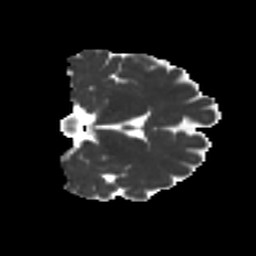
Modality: MD
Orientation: coronal
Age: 33
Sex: female
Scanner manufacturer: ge
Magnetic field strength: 3 T
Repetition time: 7.8 s
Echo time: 0.0606 s